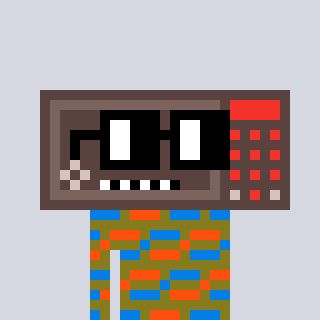
a pixel art character with square black glasses, a wallsafe-shaped head and a gunk-colored body on a cool background